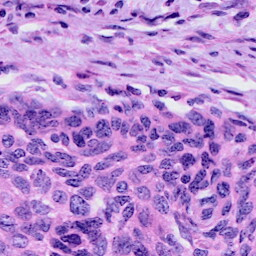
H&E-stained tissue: Cervix